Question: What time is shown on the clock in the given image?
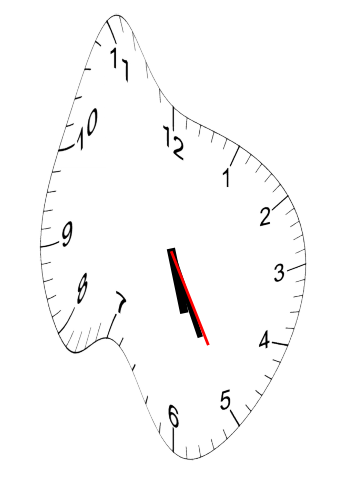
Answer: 05:25:25